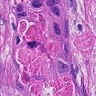
Metastatic tissue present: yes